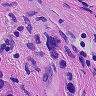
Metastatic tissue present: yes